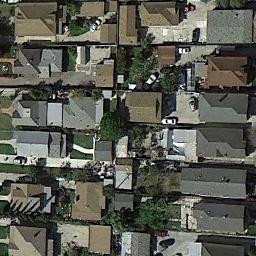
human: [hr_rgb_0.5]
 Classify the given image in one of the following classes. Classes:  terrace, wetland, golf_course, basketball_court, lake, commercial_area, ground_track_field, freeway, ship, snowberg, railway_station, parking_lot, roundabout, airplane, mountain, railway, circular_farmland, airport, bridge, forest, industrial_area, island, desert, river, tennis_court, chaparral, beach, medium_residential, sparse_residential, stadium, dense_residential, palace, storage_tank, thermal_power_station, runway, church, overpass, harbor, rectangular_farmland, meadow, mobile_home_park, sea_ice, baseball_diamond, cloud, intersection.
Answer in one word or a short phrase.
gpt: dense_residential